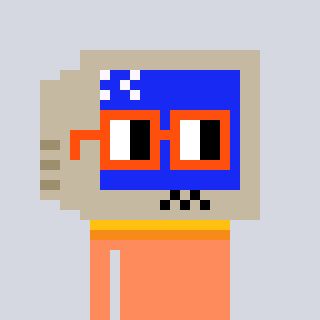
a pixel art character with square orange glasses, a old monitor-shaped head and a peachy-colored body on a cool background